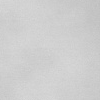
Atmospheric dust classification: dusty